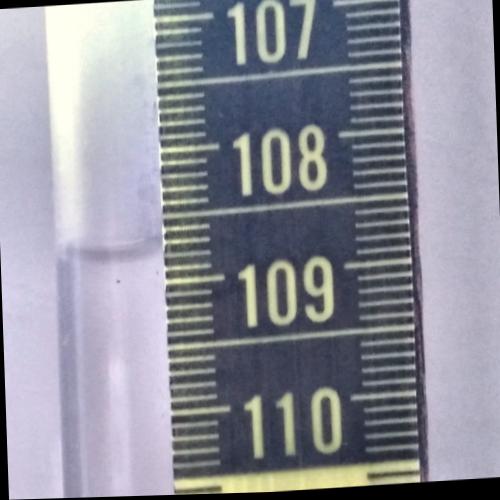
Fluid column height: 108.8 cm